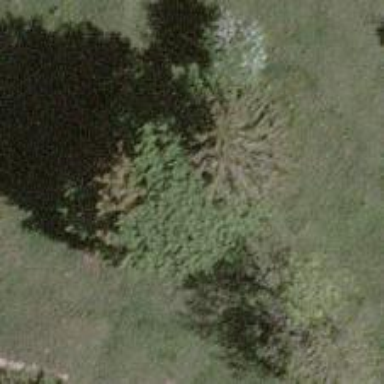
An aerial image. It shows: Beautiful tree in nature.